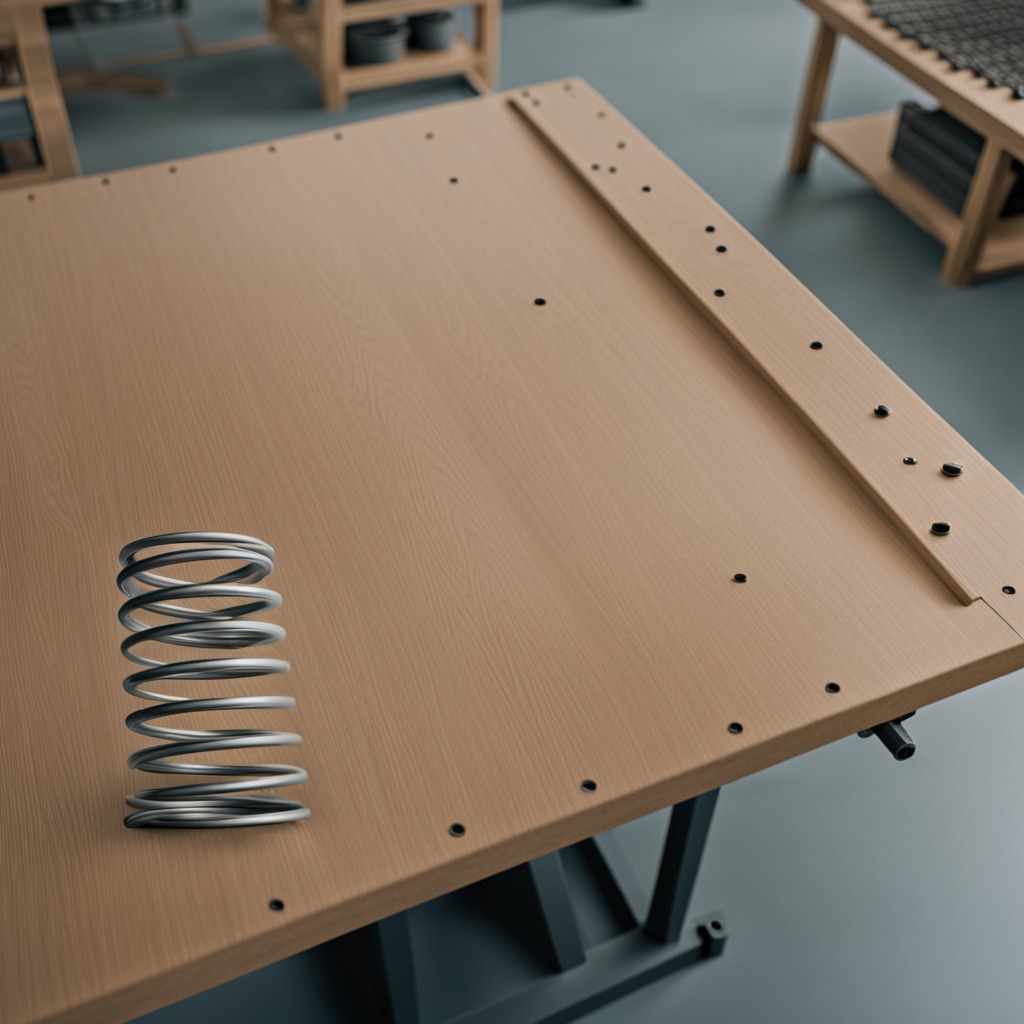
A coiled metal spring is lying on the workbench.